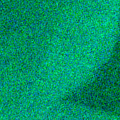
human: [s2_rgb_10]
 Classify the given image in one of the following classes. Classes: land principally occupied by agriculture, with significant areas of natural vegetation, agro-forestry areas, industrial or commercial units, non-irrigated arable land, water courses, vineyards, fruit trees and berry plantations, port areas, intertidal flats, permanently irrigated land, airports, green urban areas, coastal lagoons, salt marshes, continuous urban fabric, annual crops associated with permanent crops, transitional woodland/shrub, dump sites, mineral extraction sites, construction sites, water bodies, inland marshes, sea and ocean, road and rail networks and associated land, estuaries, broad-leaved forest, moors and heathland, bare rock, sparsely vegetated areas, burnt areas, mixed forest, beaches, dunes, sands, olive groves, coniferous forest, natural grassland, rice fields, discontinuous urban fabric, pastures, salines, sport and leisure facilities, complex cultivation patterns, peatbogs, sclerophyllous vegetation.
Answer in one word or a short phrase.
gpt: sea and ocean